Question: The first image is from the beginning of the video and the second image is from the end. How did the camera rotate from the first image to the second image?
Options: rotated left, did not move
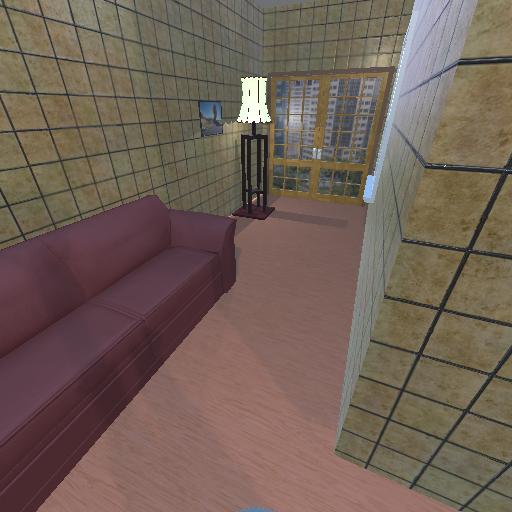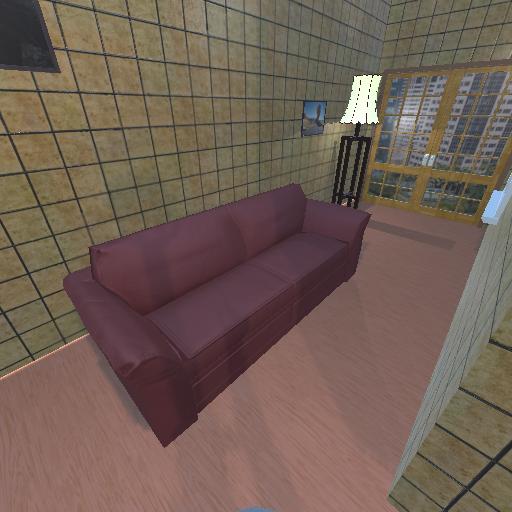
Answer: rotated left